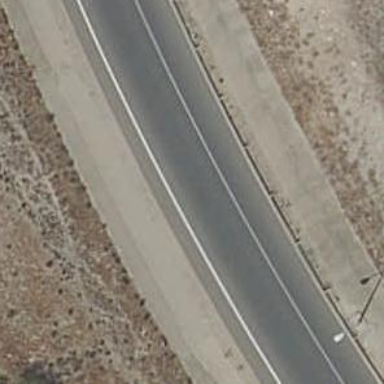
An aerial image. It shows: Motorway link.